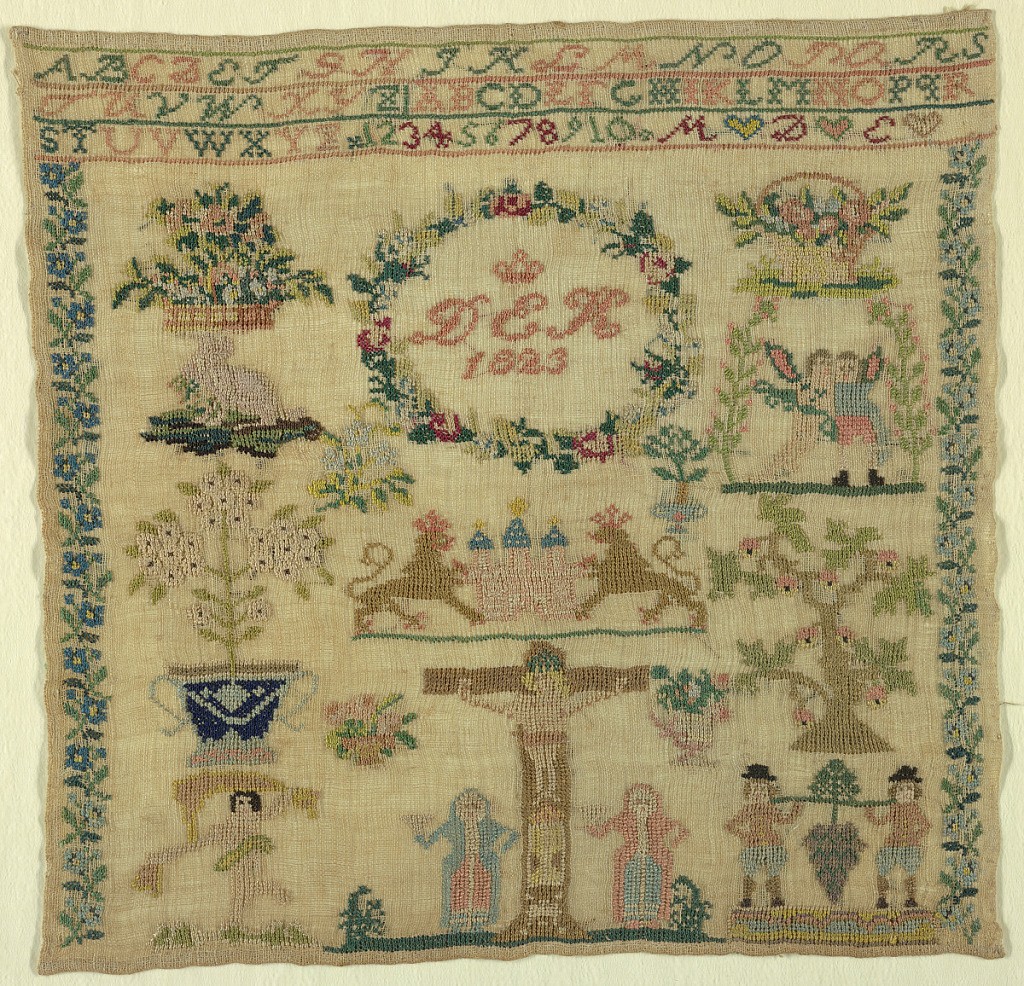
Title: Sampler
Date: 1823
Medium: silk embroidery on linen foundation Technique: embroidered
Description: Initials and date in a wreath, with baskets of flowers, Biblical scenes, alphabets and numerals, and a lion supporting a castle (arms of teh city of Hamburg).